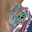
Label: 6